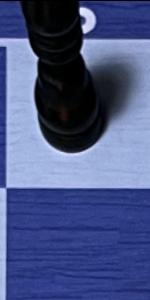
Label: Empty